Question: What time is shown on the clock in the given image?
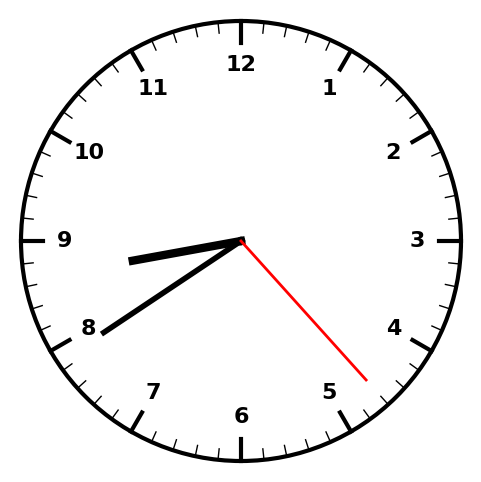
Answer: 08:39:23